Interaction volume radius: 10 \u00c5
Interaction volume height: 10 \u00c5
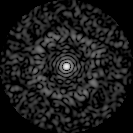
Disorder parameter: 0.8255